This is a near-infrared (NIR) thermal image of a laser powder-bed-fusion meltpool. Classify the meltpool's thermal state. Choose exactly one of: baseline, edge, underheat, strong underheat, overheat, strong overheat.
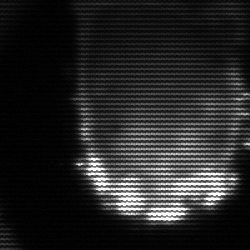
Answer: baseline